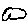
Label: cloud